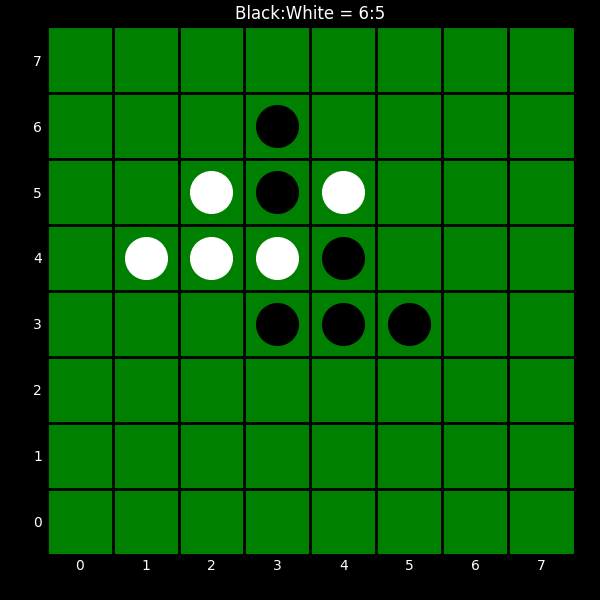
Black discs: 6
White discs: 5